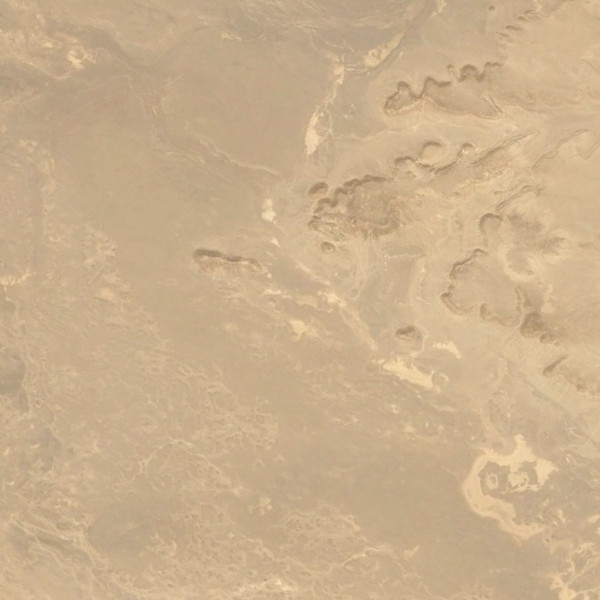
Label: Desert